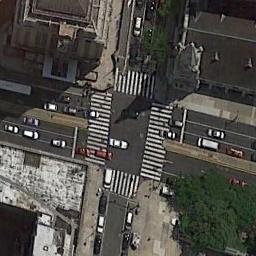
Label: intersection